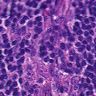
Metastatic tissue present: no